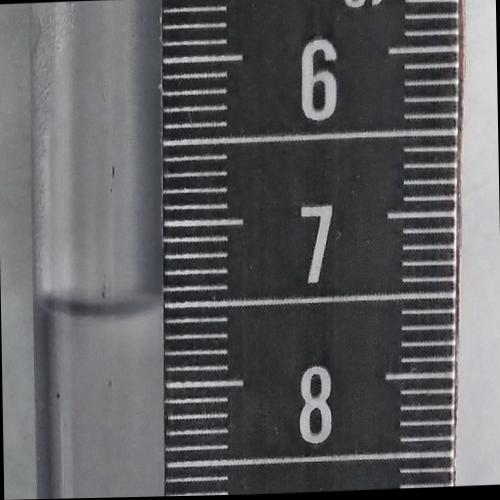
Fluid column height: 7.5 cm